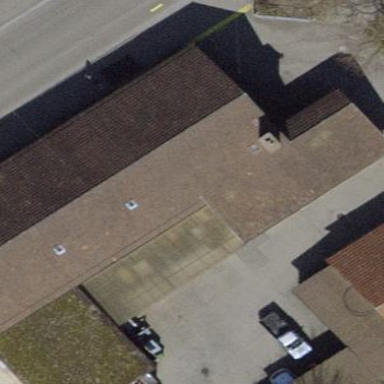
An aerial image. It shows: Industrial building with tiled roof.